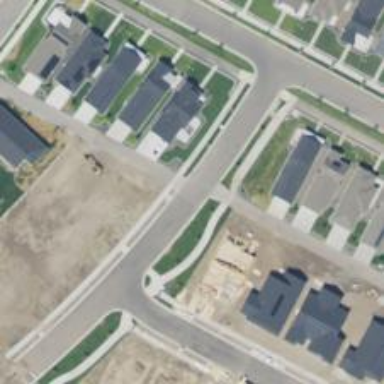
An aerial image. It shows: Alley classified as service road.